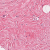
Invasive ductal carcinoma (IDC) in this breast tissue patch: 0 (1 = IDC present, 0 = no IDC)